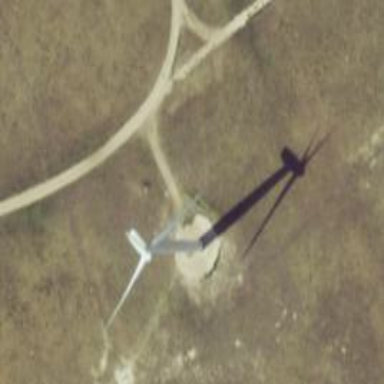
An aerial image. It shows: Wind generator powered by wind turbine.